Interaction volume radius: 10 \u00c5
Interaction volume height: 10 \u00c5
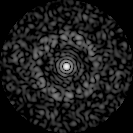
Disorder parameter: 0.8433